Here is the time-frequency representation (spectrogram) of a rolling-element bearing's vibration measurement. What is the most likely bearing condition (normal, inner_race, outer_race, ball)?
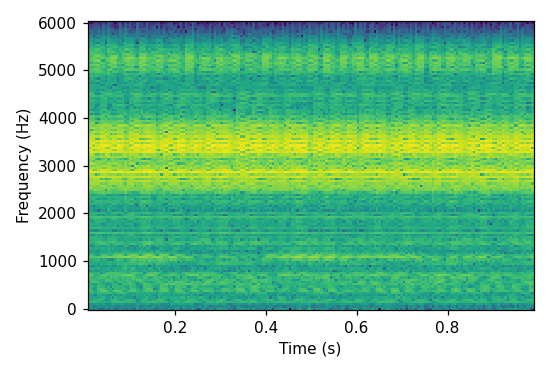
Answer: outer_race